Question: Actually I'm asking this question because I want to know what is best solution for this base on what I only have. First let me show you what I really want to achieve. My boss want me to generate report in excel file (.xls or xlxs) then inside this report compose of multiple sheets with each respective sheet name. Data are presented in nice and professional way and sometime there are graphs inside that are link with the data within the sheet and it looks like this:
Below is what I only have to generate this output.
- - - - -
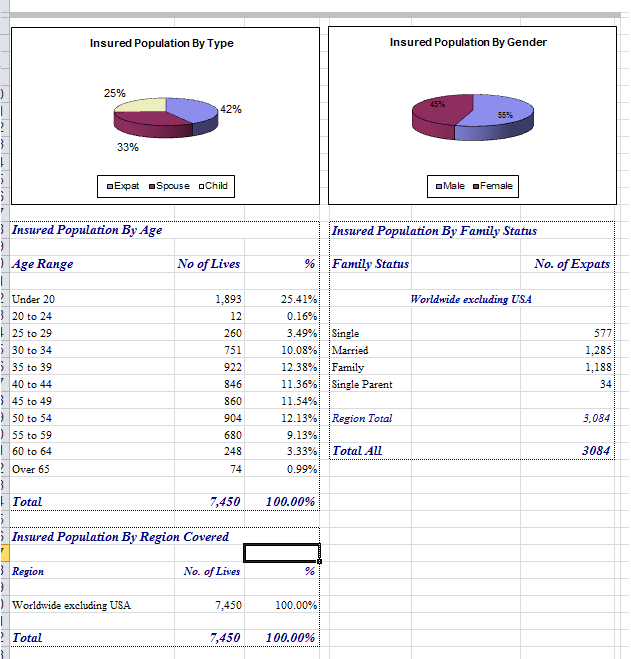
Answer: It sounds like the data lives in SQL server. If you have access to it, why not create an ODBC connection and use this to pull raw data into each one of the sheets you need, and then configure a dashboard tab that automatically pulls data from those sheets (even if you refresh it) and shows the graphs and summary tables in the format that you want?